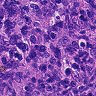
Metastatic tissue present: no